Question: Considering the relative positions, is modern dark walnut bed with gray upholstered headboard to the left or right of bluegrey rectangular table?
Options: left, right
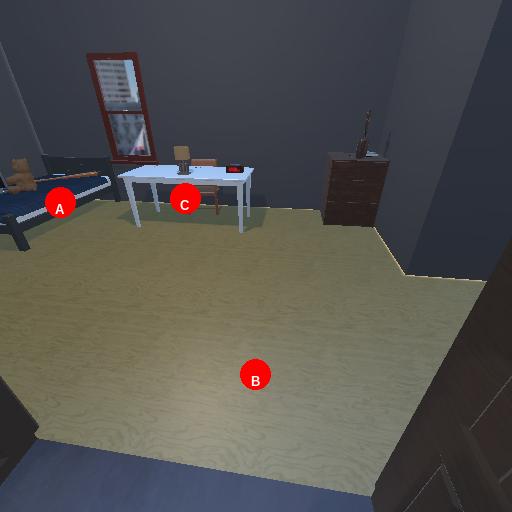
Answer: left